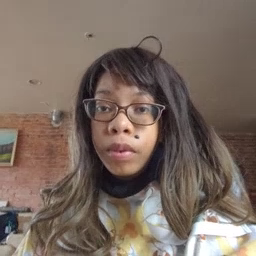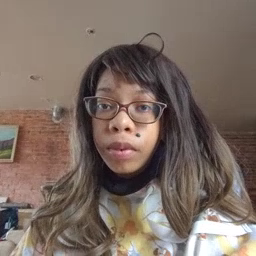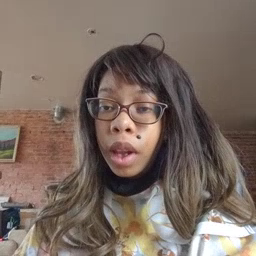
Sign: gift